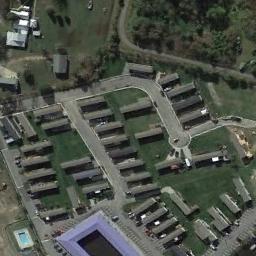
Label: residential